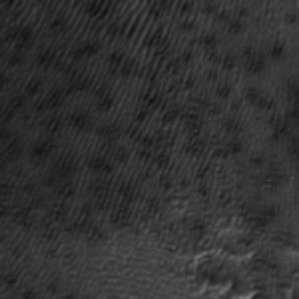
Label: frost